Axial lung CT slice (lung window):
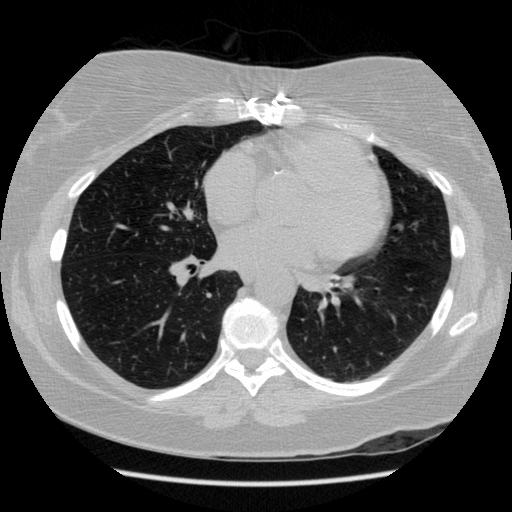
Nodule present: no